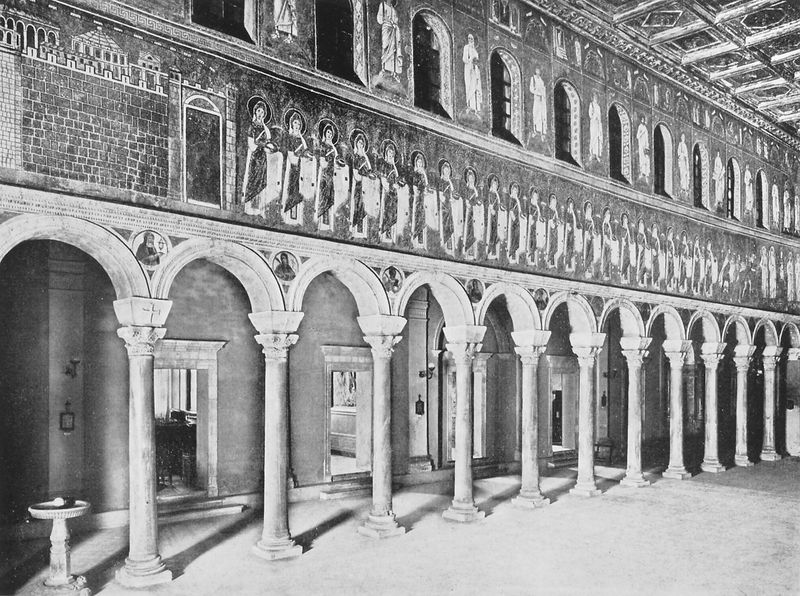
Titel: Ravenna, Sant’Apollinare Nuovo
Standort: Ravenna, Sant’Apollinare Nuovo (EU - I - Emilia-Romagna)
Schlagwörter: fenster, raum, säulen, tür, zimmer, schloss, alt, architektur, sockel, bild, kirche, decke, brunnen, tondo, bogen, mauer, figuren, treppe, wandmalerei, stufen, halle, foto, gang, palast, becken, schwarz weiß, arkaden, kapitell, rundbögen, fresken, romanik, kassettendecke, heilige, fresko, basis, bemalung, photografie, romanisch, kapellen, tondi, taufbecken, r, hallenschiff, schwarz weiiß